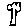
Label: tree